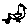
Label: bird